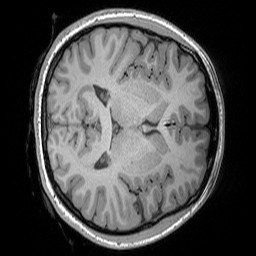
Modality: T1w
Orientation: axial
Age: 19
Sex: female
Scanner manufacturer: siemens
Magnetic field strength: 3 T
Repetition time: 1.9 s
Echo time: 0.00302 s